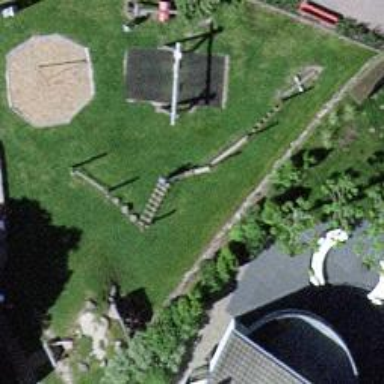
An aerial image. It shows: Playground with various play structures.